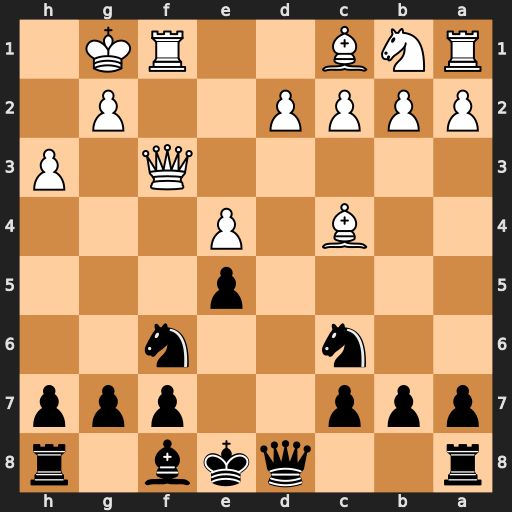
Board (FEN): r2qkb1r/ppp2ppp/2n2n2/4p3/2B1P3/5Q1P/PPPP2P1/RNB2RK1
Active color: b
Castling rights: kq
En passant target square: -
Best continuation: Qd4+ Kh1 Qxc4